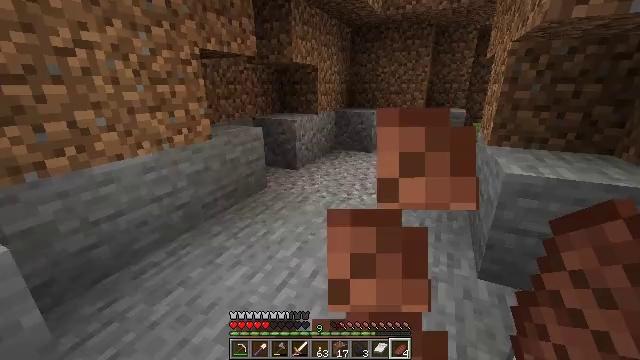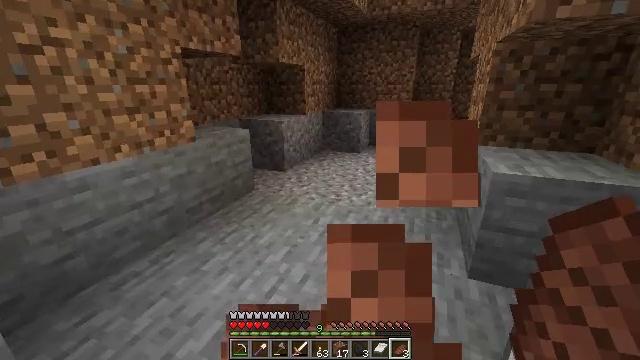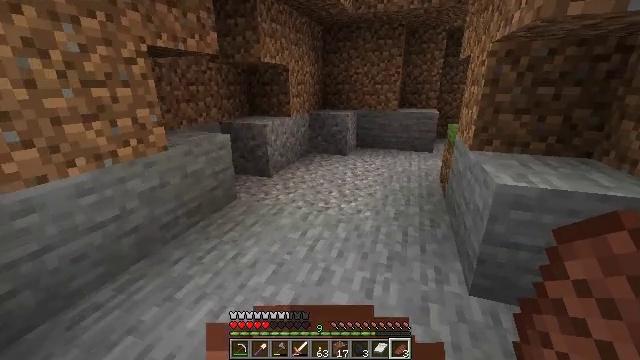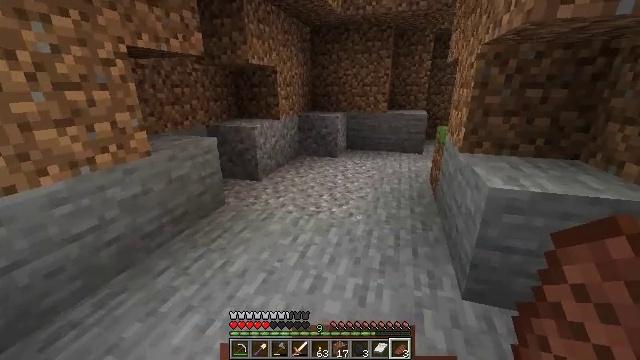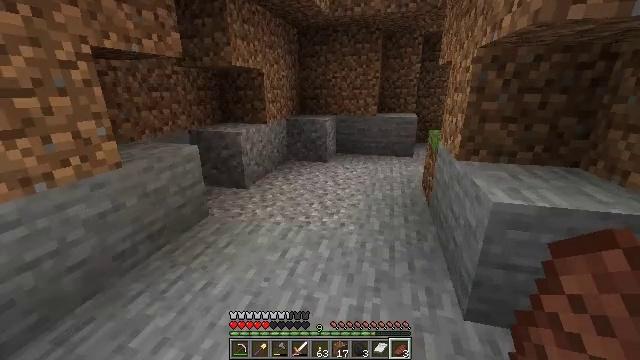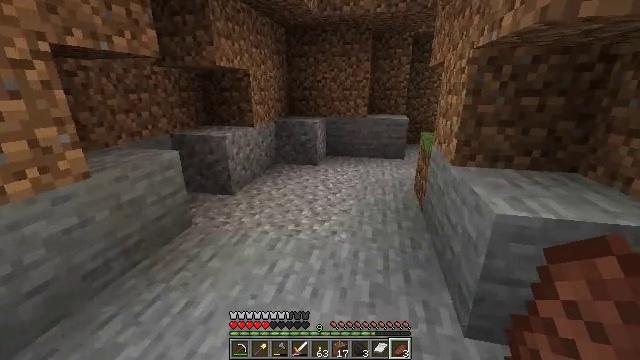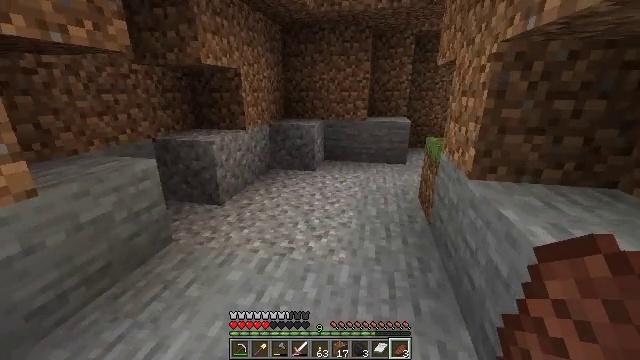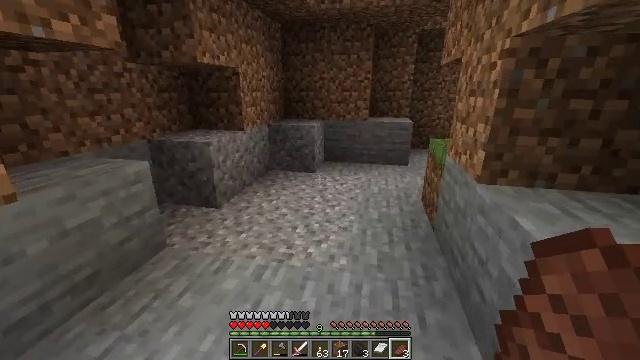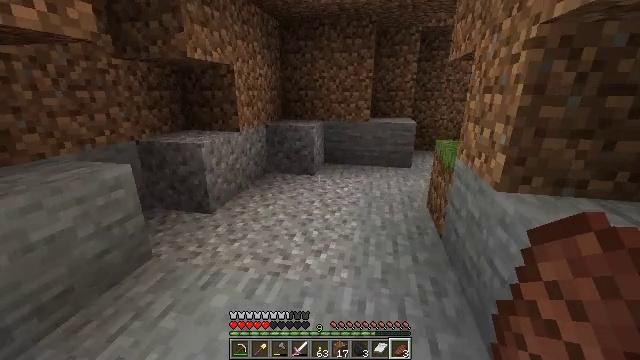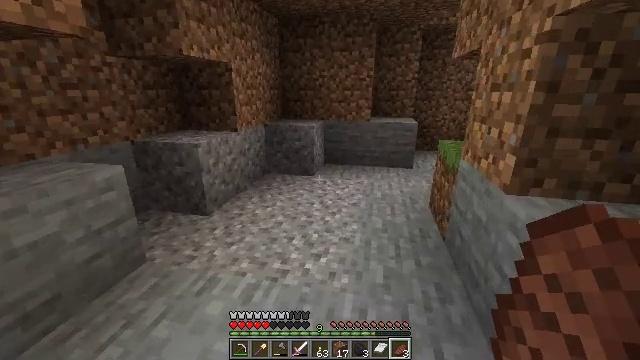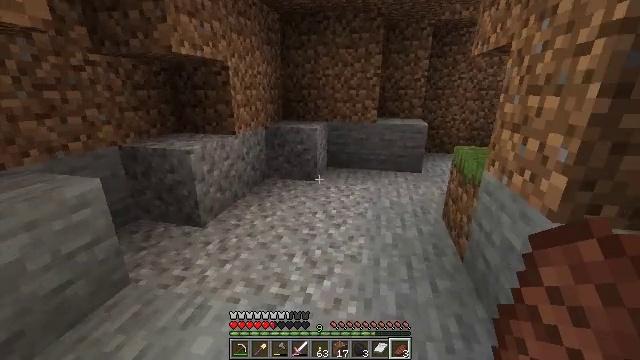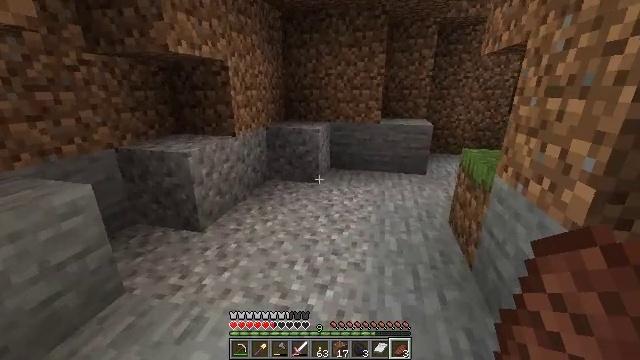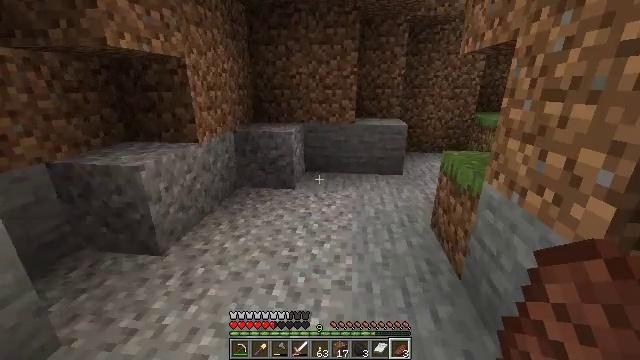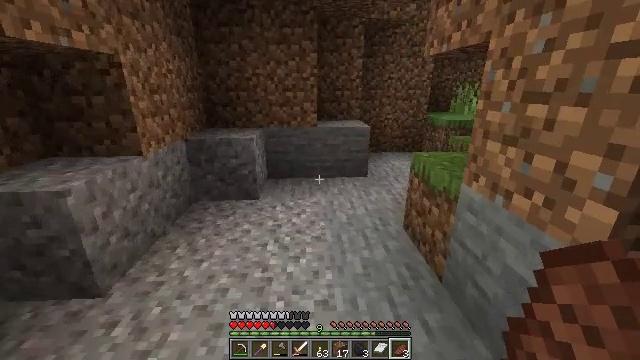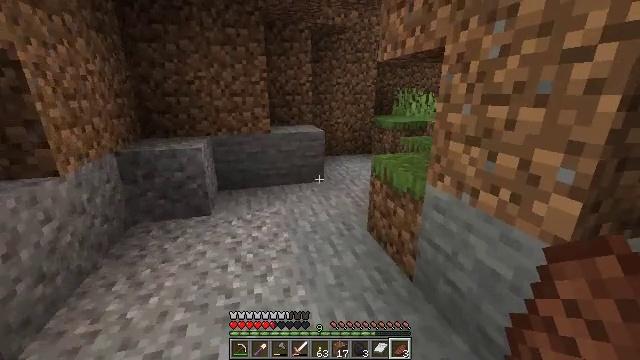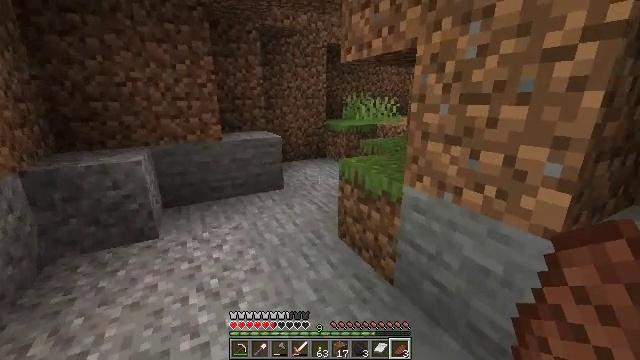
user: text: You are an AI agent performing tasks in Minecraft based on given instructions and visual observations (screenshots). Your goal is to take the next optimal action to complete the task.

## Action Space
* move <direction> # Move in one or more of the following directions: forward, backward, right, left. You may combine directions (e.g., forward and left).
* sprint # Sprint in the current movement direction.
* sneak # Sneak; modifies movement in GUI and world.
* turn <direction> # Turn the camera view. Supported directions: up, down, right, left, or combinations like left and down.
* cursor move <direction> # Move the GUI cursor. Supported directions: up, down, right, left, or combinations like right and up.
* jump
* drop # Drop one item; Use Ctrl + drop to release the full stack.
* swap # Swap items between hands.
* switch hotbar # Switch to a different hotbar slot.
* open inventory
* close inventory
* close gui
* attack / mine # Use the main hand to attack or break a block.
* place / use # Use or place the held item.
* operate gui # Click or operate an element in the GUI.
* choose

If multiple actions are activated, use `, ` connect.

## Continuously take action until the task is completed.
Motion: motion action
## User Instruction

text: Collect dirt by holding left button.
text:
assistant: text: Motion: move forward, turn right
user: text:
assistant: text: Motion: move forward, turn right
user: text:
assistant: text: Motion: move forward, turn right
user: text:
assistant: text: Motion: move forward, turn right
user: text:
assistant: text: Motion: move forward, turn right
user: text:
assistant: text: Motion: move forward
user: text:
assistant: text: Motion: move forward
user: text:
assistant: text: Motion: move forward
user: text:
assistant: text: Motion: move forward
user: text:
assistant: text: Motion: move forward
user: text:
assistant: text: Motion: move forward
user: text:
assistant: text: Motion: move forward and move left, turn right
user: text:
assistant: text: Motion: move forward and move left, turn right
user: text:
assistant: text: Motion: move forward and move left, turn right
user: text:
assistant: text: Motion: move forward and move left, turn right
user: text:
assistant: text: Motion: move forward and move left, turn right
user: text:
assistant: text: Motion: move forward and move left, turn right
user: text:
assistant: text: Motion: move forward and move left, turn right
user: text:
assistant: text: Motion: move forward and move left, turn right
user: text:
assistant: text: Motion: move forward and move left, turn right
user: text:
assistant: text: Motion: move forward and move left, turn right
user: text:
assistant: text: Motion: move forward and move left, turn right
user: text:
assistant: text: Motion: move forward and move left, turn right
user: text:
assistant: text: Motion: move forward and move left, turn right
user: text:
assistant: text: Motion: move forward and move left, turn right
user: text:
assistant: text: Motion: move forward and move left, turn right
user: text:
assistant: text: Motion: move forward and move left, turn right
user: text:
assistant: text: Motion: move forward and move left, turn right
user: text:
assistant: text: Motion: move forward and move left, turn right
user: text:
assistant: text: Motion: turn right